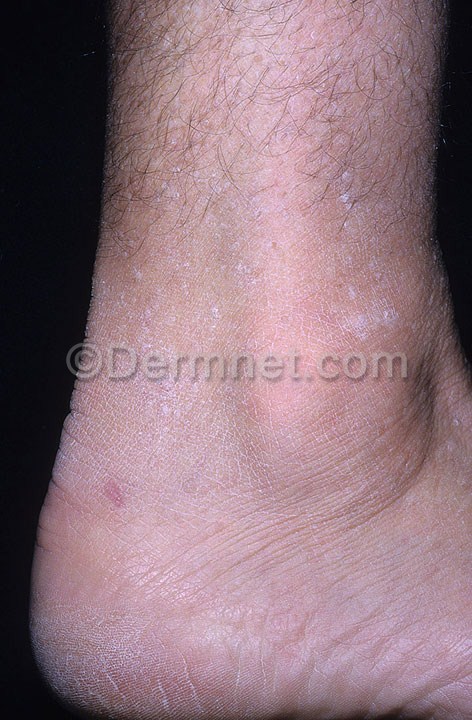
Disease: Seborrheic Keratoses and other Benign Tumors